Can you highlight the differences in these two pictures?
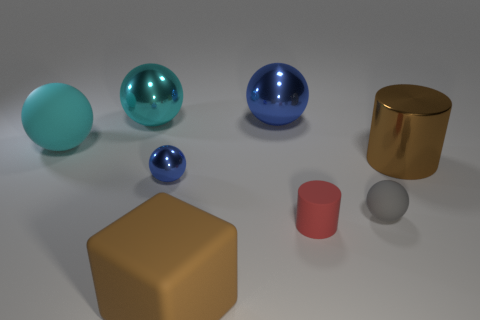
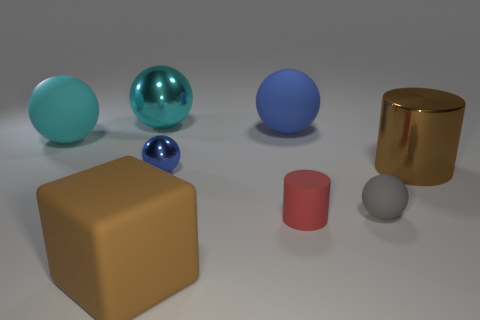
the large blue metallic sphere that is right of the brown rubber thing became rubber
the large blue sphere became matte
the large blue object became rubber
the big blue object became rubber
the large blue metal sphere right of the large brown block became rubber
the big blue shiny ball behind the big brown metallic cylinder turned rubber
the big blue shiny ball that is on the right side of the brown cube changed to rubber